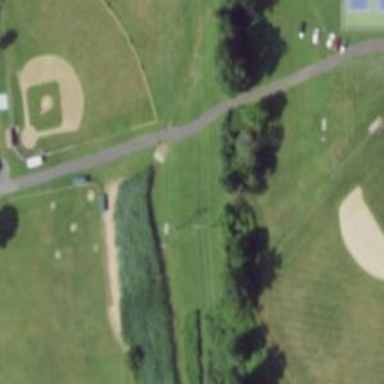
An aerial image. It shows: Disc golf basket.